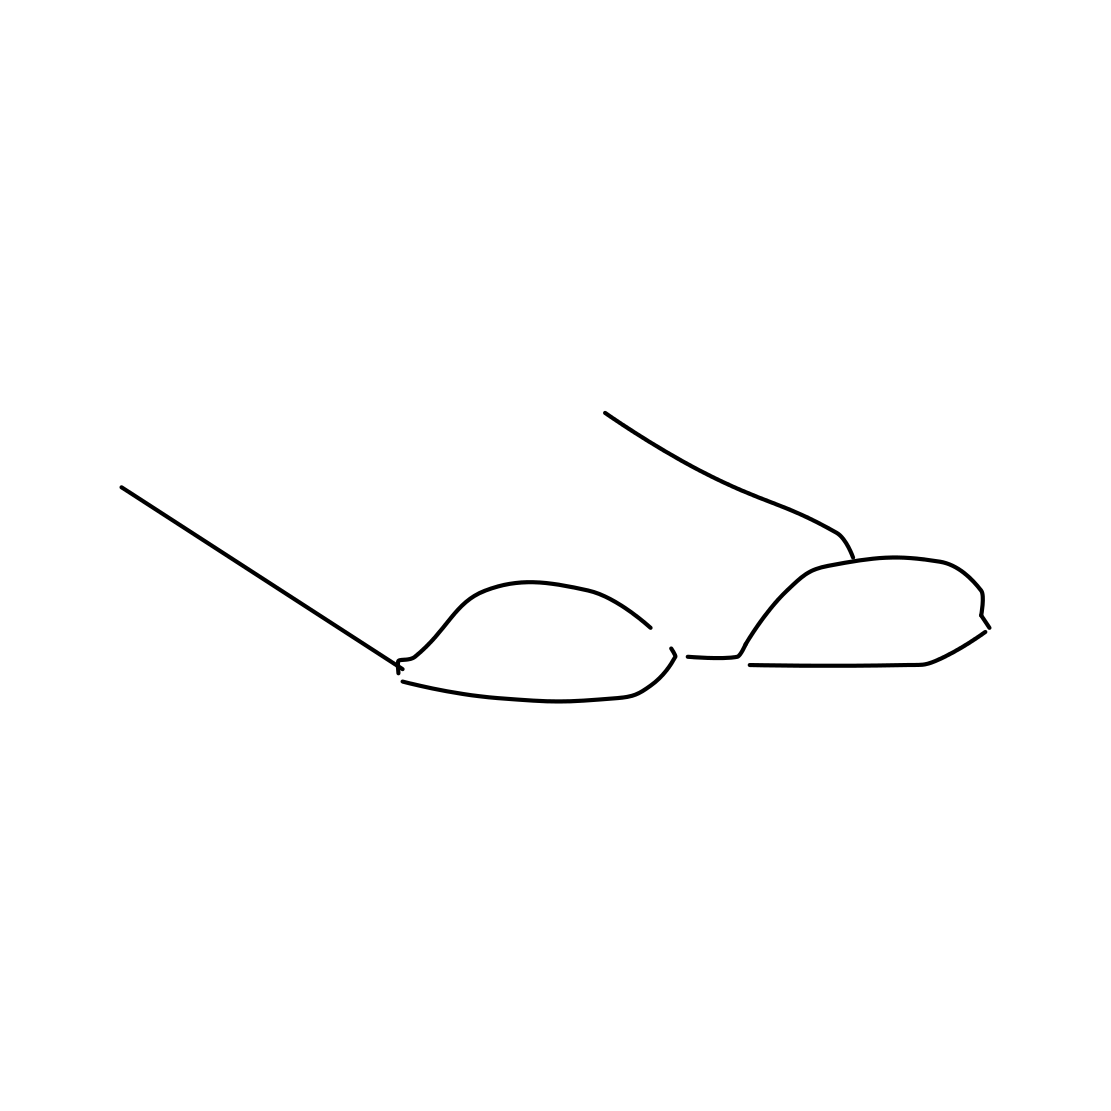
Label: eyeglasses